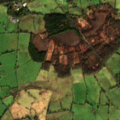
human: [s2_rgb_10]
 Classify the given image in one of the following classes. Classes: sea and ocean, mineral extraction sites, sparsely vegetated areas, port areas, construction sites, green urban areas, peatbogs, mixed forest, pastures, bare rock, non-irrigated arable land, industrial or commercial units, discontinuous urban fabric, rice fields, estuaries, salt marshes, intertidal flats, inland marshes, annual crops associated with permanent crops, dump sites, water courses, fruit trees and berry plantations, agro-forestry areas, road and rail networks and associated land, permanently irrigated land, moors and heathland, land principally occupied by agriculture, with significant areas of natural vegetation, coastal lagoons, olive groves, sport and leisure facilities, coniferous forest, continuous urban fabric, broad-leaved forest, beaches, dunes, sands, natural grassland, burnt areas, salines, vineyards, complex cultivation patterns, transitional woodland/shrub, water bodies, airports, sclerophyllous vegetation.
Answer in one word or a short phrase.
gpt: pastures, peatbogs